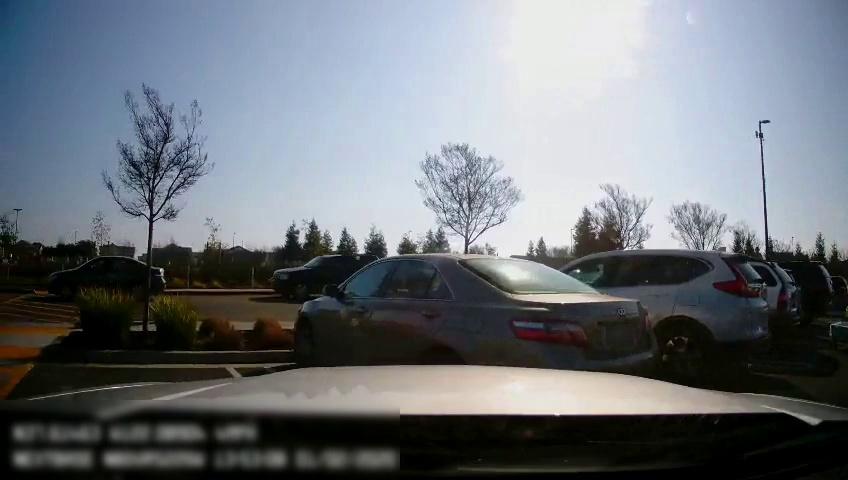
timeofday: Day
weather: Sunny
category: Drivable Space
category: Vehicles | Car
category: Vehicles | SUV
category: Vehicles | Car
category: Vehicles | SUV
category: Vehicles | SUV
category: Vehicles | SUV
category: Vehicles | SUV